Question: I know that there's no API from Facebook for adding @mentions in the post from Apps & that the message_tags are read-only, but how the other Apps on Facebook link content on the messages in their posts?

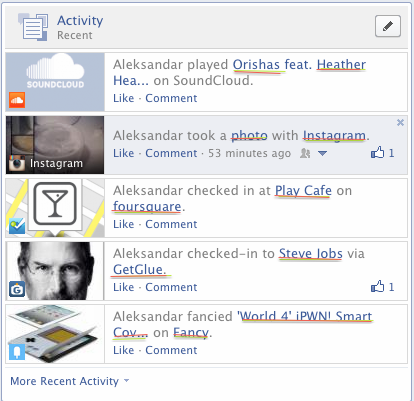
Answer: This is representation of OpenGraph <URL> by applications.
There is a <URL> for more detailed information.